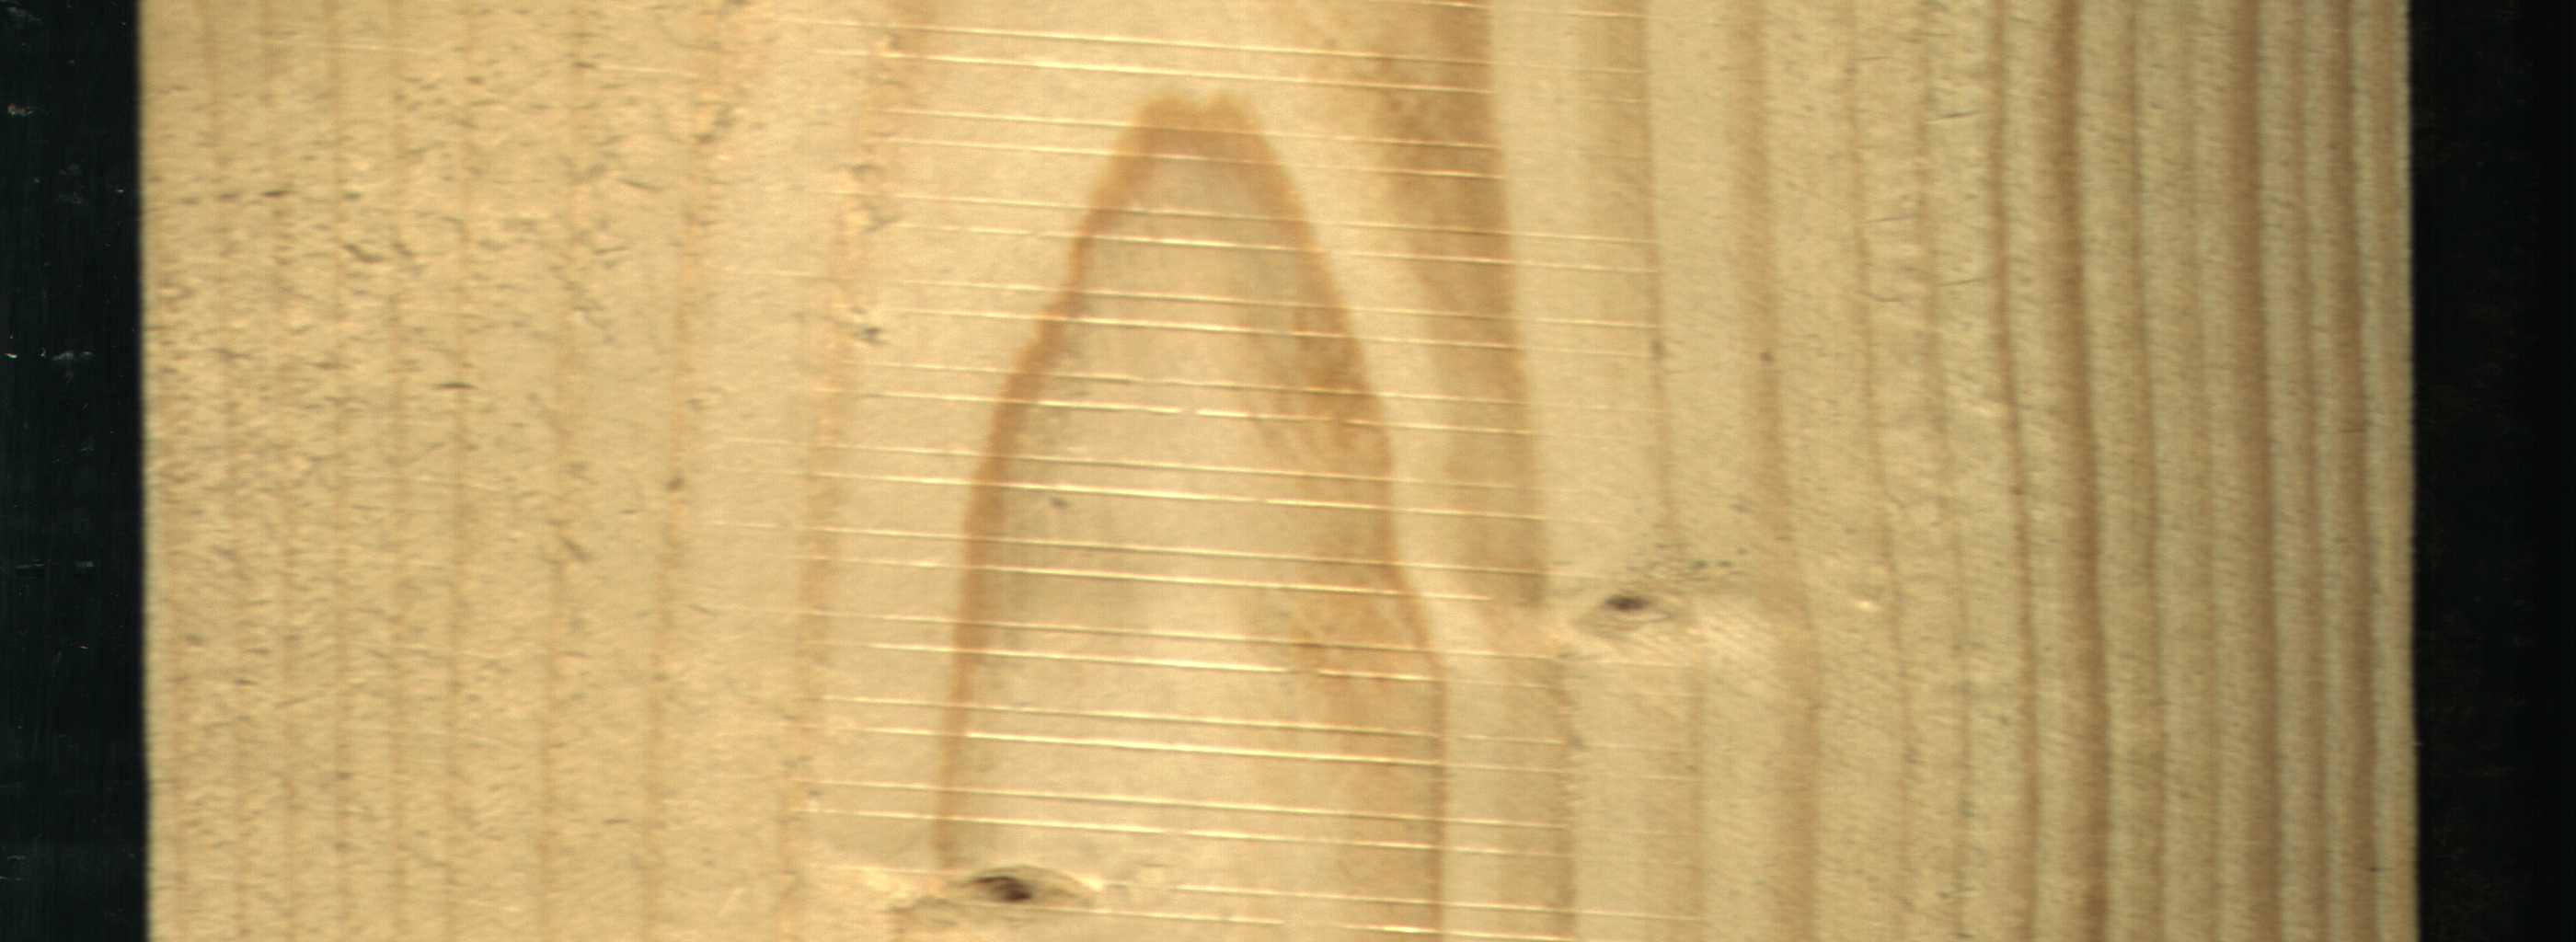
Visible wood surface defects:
Live_Knot
Live_Knot